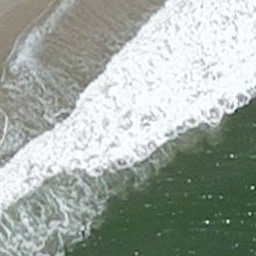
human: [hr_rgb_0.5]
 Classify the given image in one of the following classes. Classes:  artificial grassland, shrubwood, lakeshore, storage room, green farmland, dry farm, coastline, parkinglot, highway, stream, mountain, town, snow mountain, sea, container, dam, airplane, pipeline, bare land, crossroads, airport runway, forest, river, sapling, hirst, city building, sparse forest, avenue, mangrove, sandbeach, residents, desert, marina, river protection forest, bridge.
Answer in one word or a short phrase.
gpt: coastline